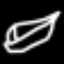
Label: leaf